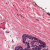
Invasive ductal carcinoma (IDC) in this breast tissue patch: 0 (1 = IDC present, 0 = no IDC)